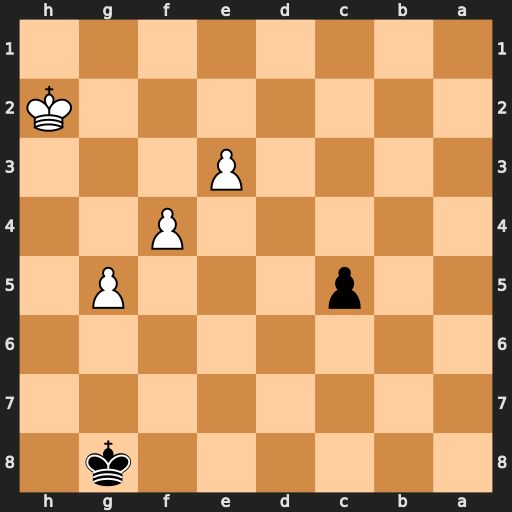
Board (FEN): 6k1/8/8/2p3P1/5P2/4P3/7K/8
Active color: b
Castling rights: -
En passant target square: -
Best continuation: c4 Kg2 c3